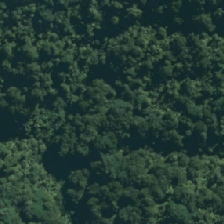
Land cover: indigenous_forest